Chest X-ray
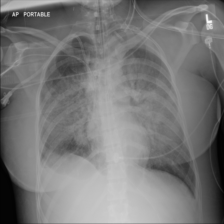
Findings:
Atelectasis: negative
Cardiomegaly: negative
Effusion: negative
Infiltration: negative
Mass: negative
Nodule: negative
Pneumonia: negative
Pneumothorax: negative
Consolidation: negative
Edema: positive
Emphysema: negative
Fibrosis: negative
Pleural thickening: negative
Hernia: negative